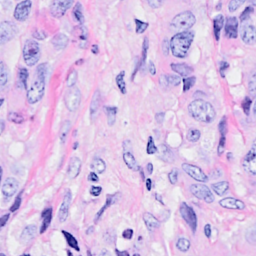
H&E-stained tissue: Breast